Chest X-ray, PA view. Patient: 50 years old, sex M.
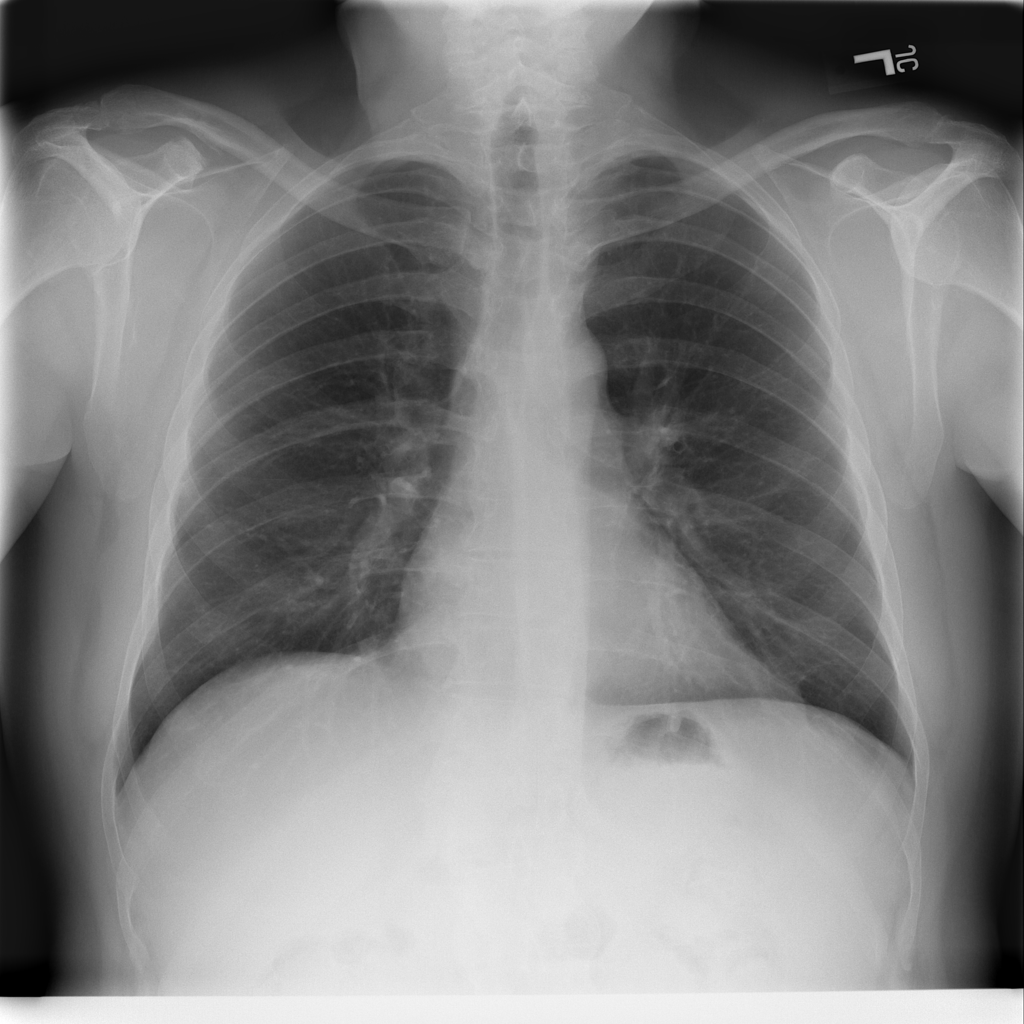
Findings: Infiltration